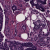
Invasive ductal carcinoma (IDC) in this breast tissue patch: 1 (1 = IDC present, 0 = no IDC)